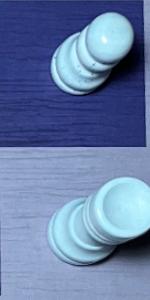
Label: Rook_White